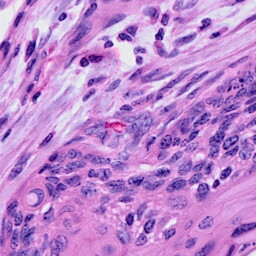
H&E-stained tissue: Cervix